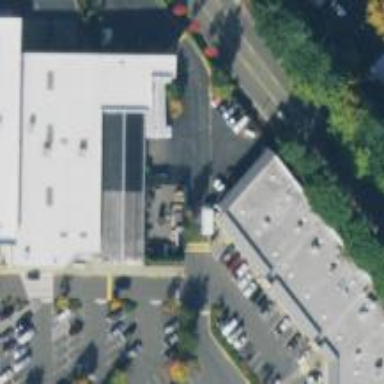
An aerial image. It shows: Commercial building.